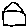
Label: house